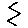
Label: zigzag